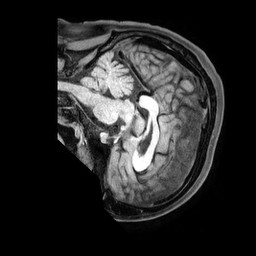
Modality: T1w
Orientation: sagittal
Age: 39
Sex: male
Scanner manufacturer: philips
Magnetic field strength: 1.5 T
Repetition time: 0.6 s
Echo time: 0.02898 s